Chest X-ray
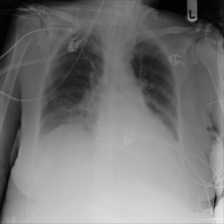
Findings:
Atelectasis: positive
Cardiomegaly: negative
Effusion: negative
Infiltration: negative
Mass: negative
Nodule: negative
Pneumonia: negative
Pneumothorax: negative
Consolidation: negative
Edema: negative
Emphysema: negative
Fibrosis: negative
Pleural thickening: negative
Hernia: negative